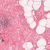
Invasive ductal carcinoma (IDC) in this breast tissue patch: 0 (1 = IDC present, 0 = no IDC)